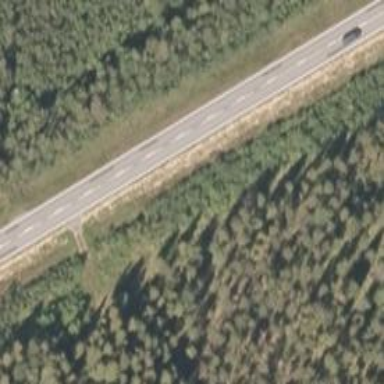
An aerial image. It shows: Paved primary highway with asphalt surface.